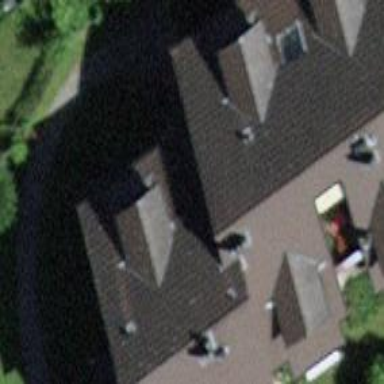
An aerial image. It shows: Residential building.